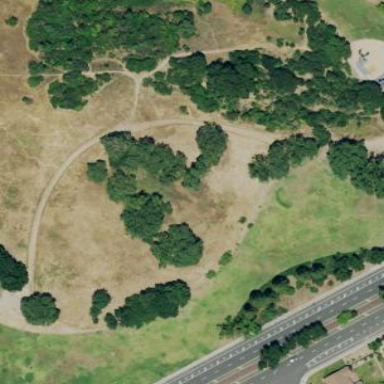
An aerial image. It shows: Park.